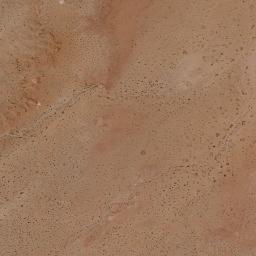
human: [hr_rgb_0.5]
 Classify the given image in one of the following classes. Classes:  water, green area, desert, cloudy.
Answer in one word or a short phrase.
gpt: desert